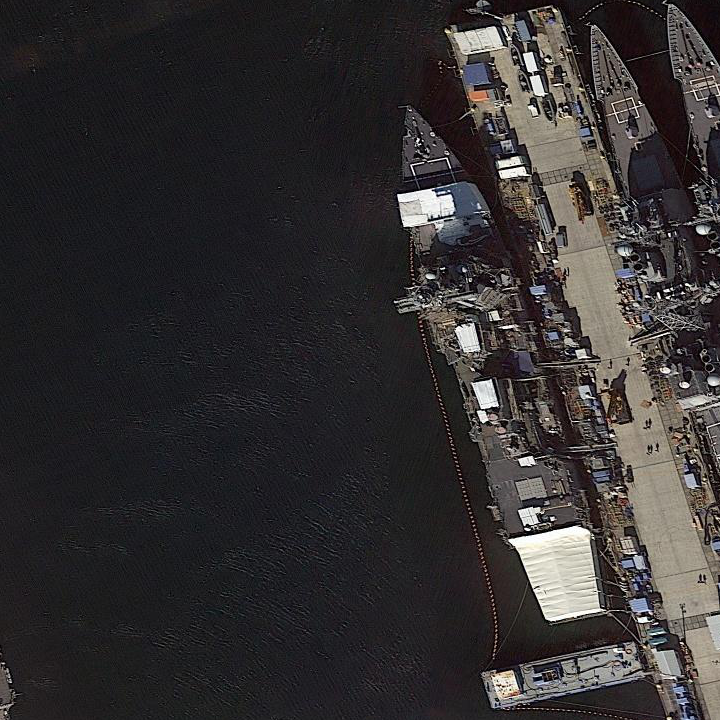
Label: destroyer